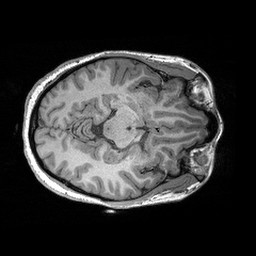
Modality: T1w
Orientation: axial
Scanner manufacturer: siemens
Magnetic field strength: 3 T
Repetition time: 2.3 s
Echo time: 0.00298 s